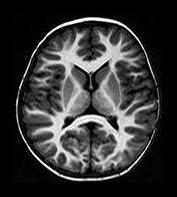
Label: notumor